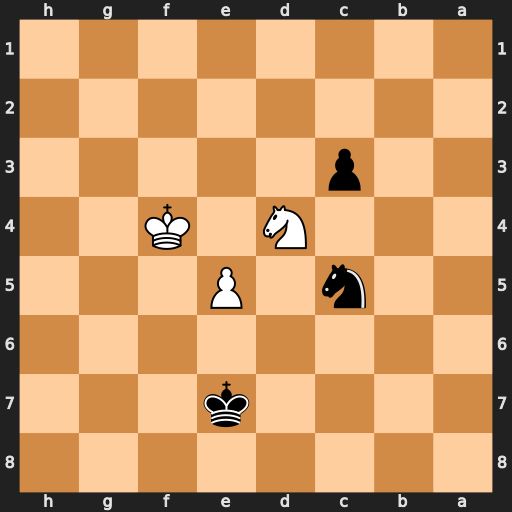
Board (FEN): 8/4k3/8/2n1P3/3N1K2/2p5/8/8
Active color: b
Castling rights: -
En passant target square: -
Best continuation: Ne6+ Nxe6 c2 Nd4 c1=Q+